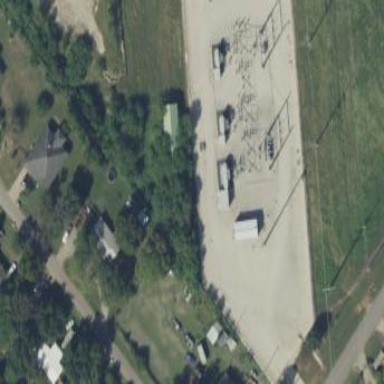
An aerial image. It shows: Outdoor power substation surrounded by fence. The substation operates at the distribution level.